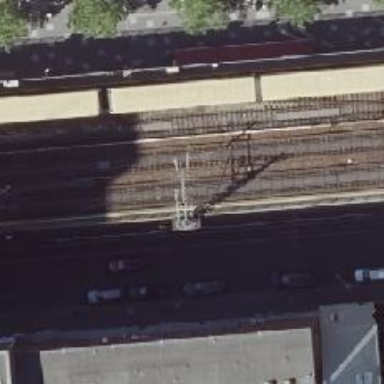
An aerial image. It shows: Viaduct railway bridge with electrified contact lines. The railway is supported by ballastless tracks.